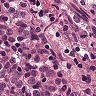
Metastatic tissue present: yes